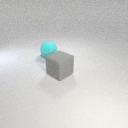
large cyan rubber sphere to the left of large gray rubber cube